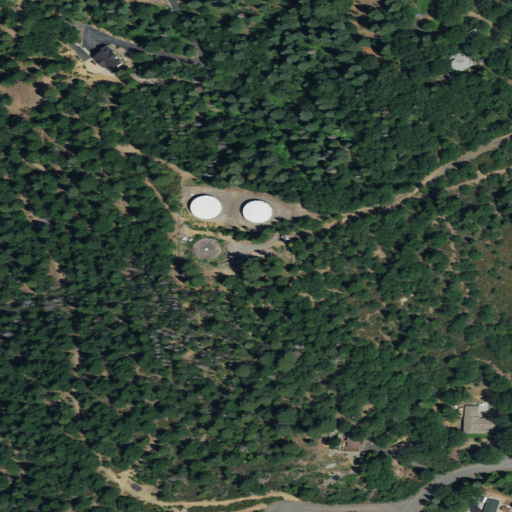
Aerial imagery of mountain in California named Quail Hill containing evergreen forest, mixed forest, open development, low intensity development, and medium intensity development